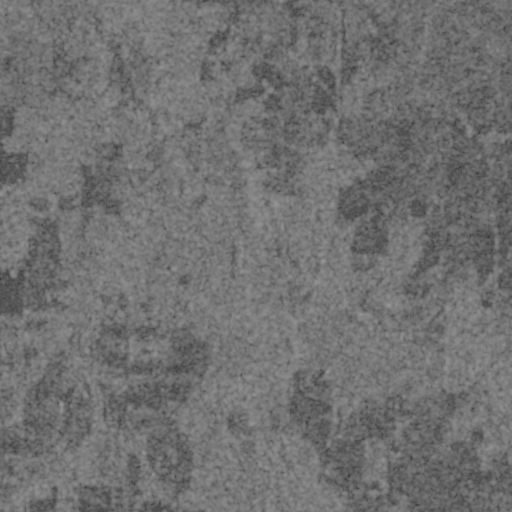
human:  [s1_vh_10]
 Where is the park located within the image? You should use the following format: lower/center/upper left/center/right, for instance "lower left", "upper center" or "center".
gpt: The park is located in the center of the image.
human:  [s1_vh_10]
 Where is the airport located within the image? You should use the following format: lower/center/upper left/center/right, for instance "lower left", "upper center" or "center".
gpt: There is no airport in the image.

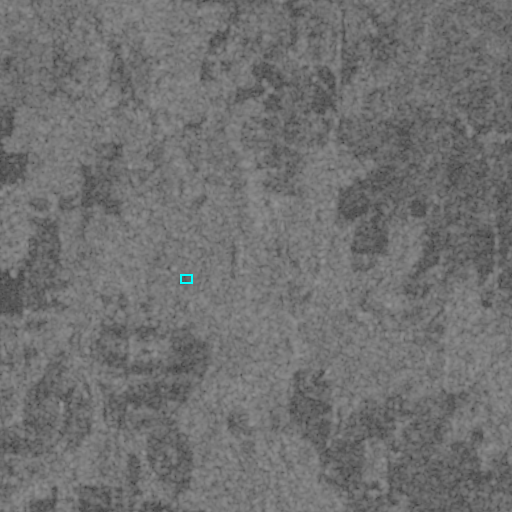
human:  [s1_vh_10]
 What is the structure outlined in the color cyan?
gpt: The structure outlined in cyan is a park.
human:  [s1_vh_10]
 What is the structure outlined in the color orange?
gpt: There is no orange outline.